Field crop: maize
Growth stage: 2
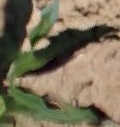
Species: maize